Interaction volume radius: 5 \u00c5
Interaction volume height: 10 \u00c5
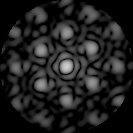
Disorder parameter: 0.4013